Question:
I wish to move backwards - lets say im in "Backgrounds" node. Then i wish to move:
'''
->backgrounds
->component 6
->components
->assembly 3
->component 5
->component 4
->components
->assembly 2
->component 3
...
'''
can anyone help me.
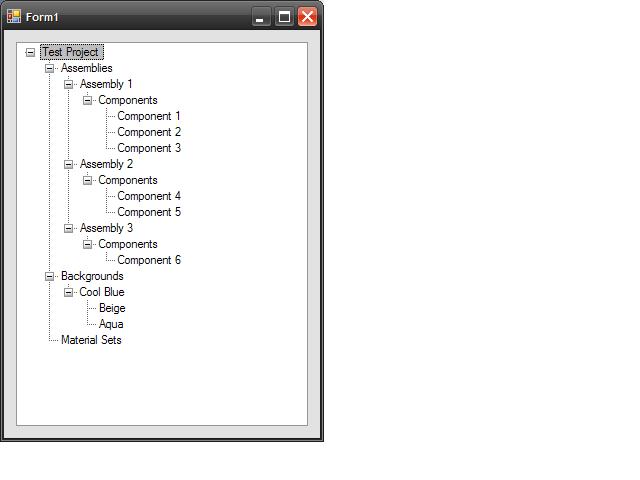
Answer: Since my comment was helpful I'm posting this answer.
What you want is called a Rightmost traversel in postorder. You can do it recursively like this:
'''
public void traverse(TreeNode t)
{
for (int i = t.Nodes.Count-1; i >= 0; i--)
{
traverse(t.Nodes[i]);
}
/*Do something*/
}
'''
You can read more about tree traversal methods here: <URL>